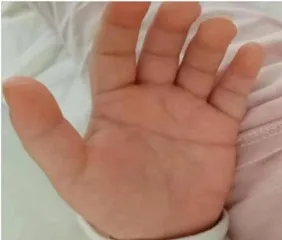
Simian crease.
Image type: medical_photograph (skin_photograph)